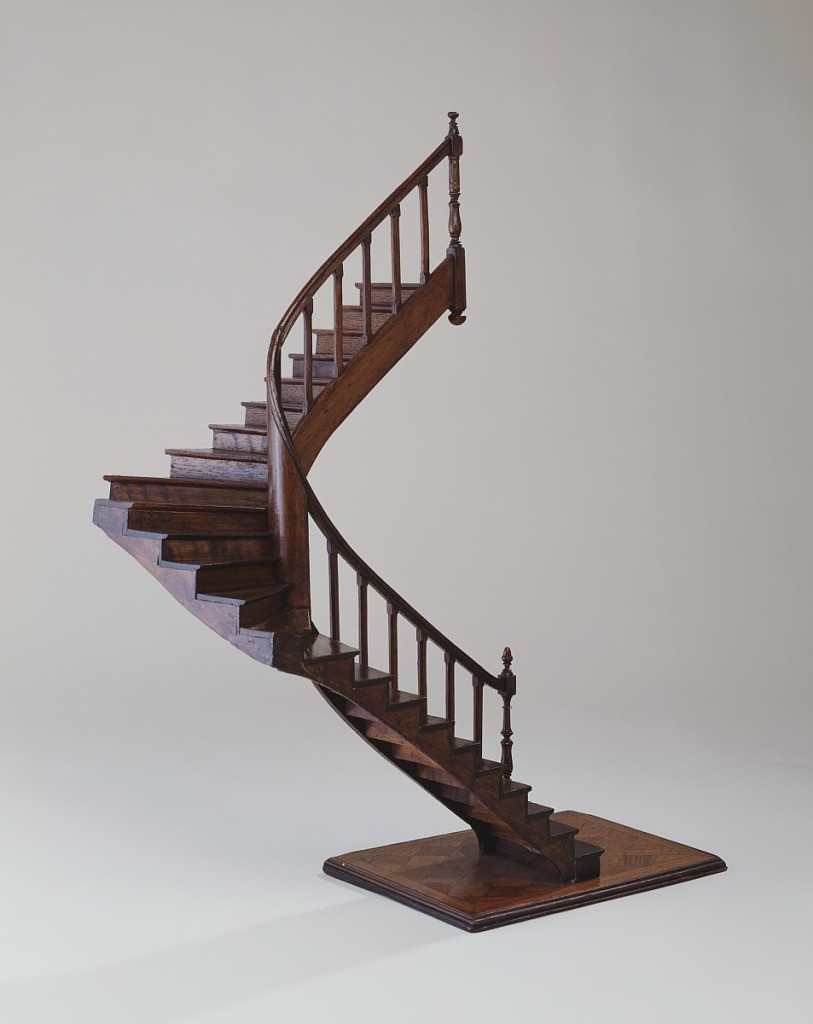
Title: staircase model
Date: mid–late 18th century
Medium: walnut, mahogany
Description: Two-level staircase model.